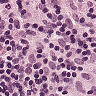
Metastatic tissue present: no